Milling tool wear sample.
Tool blade image: 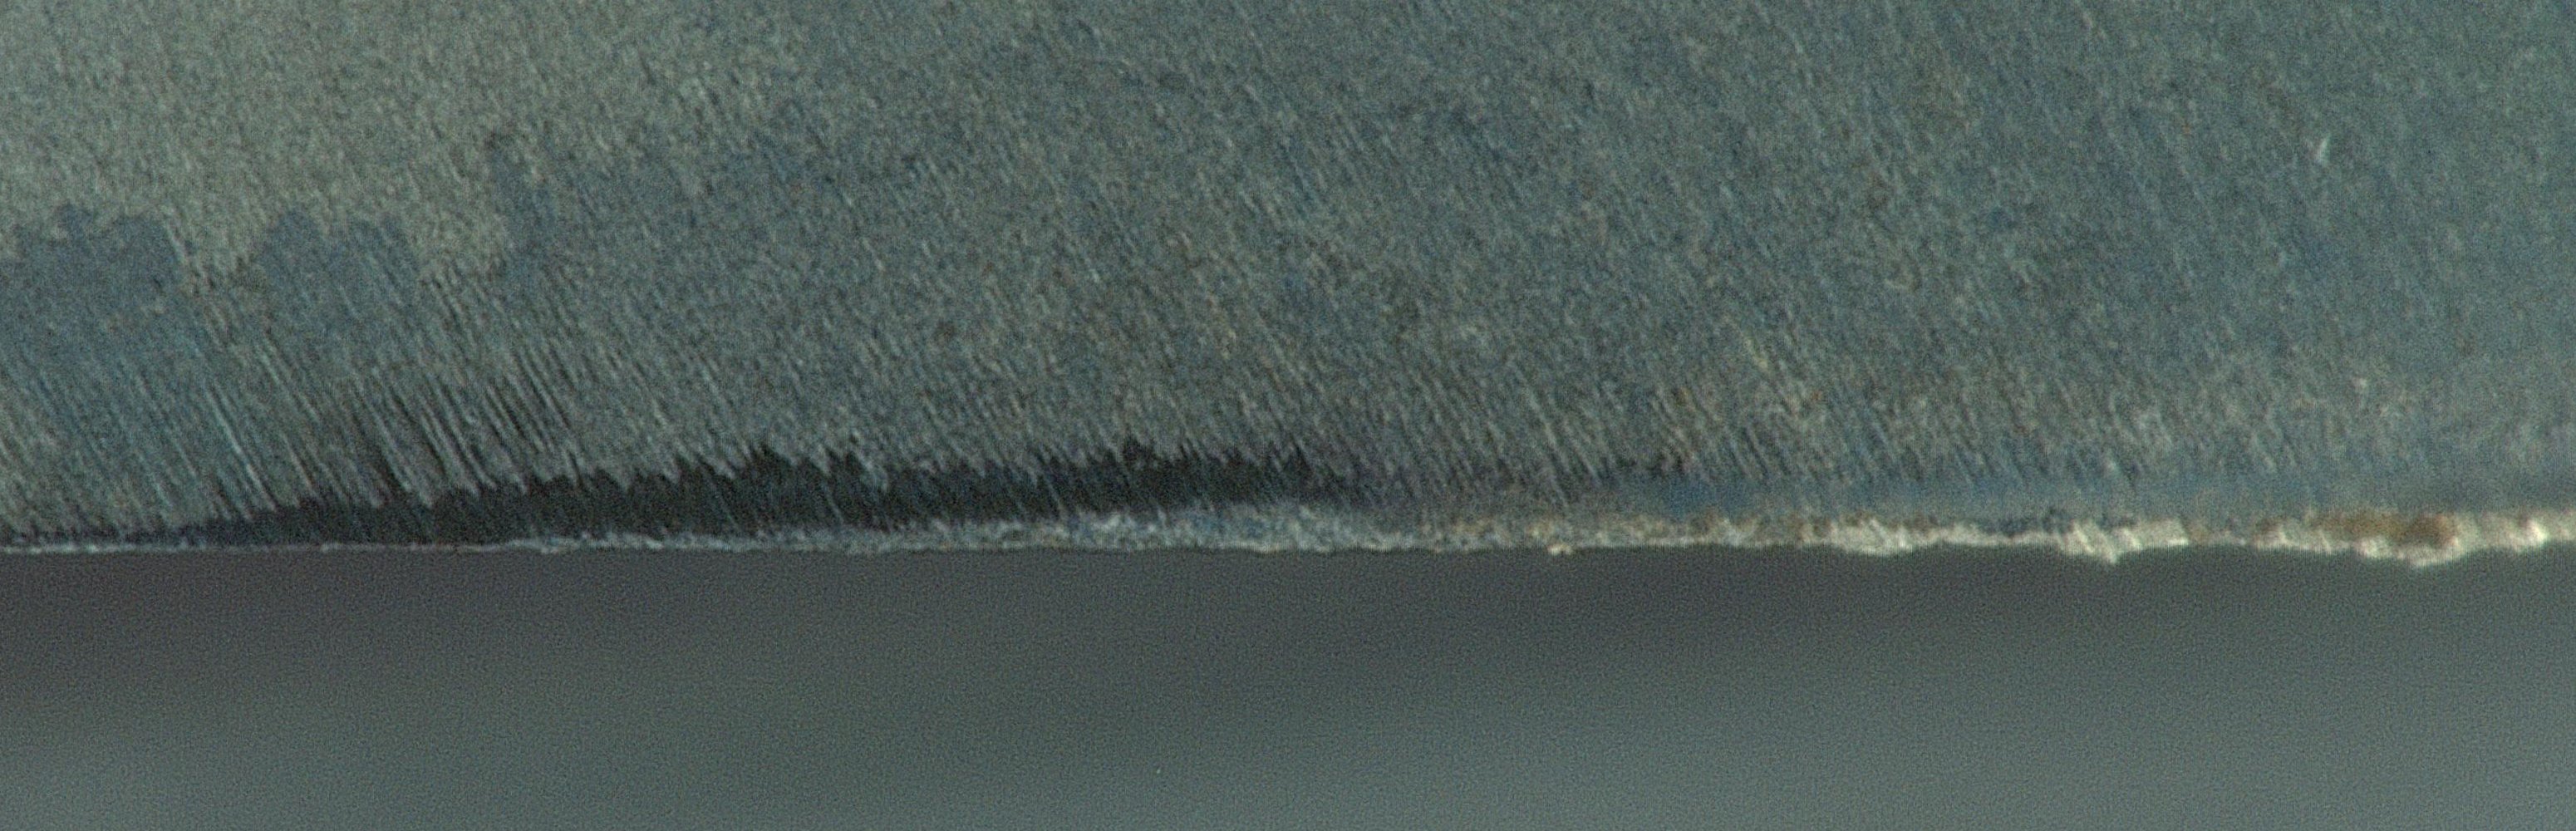
Chip image: 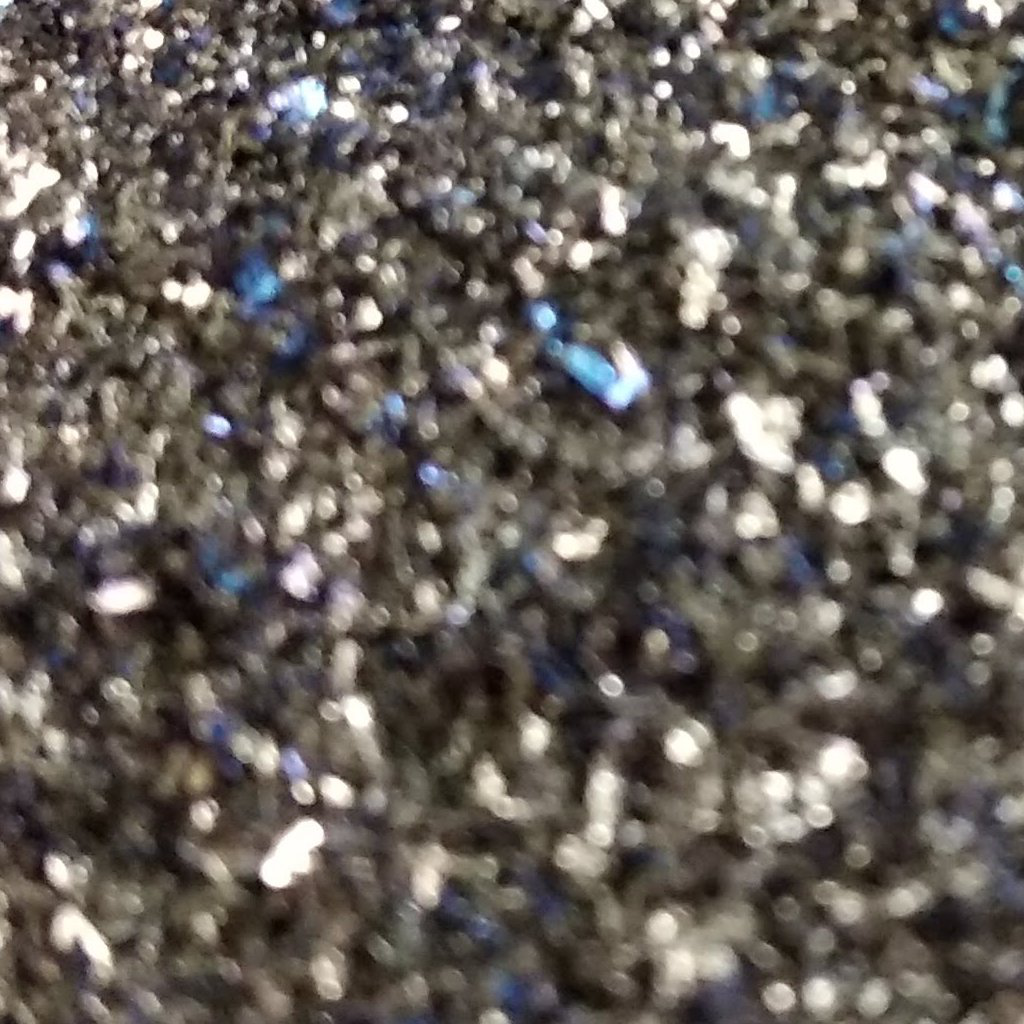
Workpiece image: 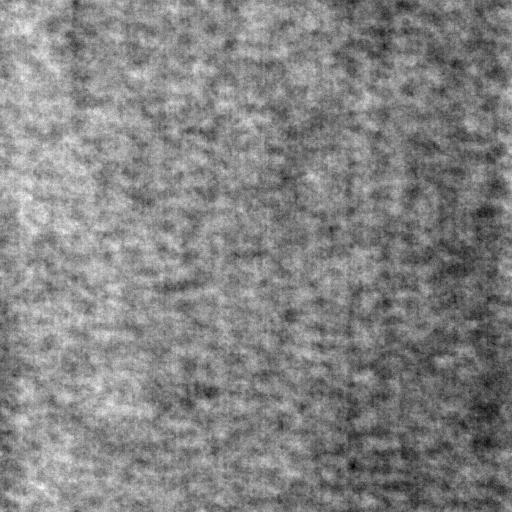
Tool wear state: used
Gaps: 0
Flank wear: 95.06
Overhang: 24.19
Force-signal Mel-spectrograms (X, Y, Z axes): 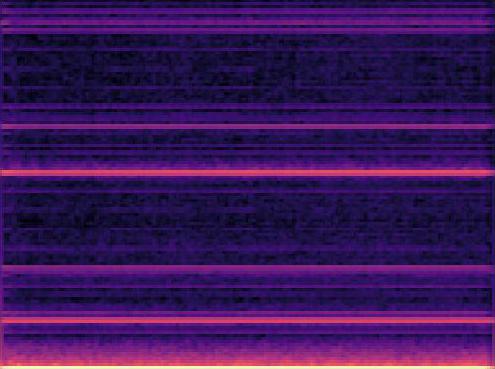 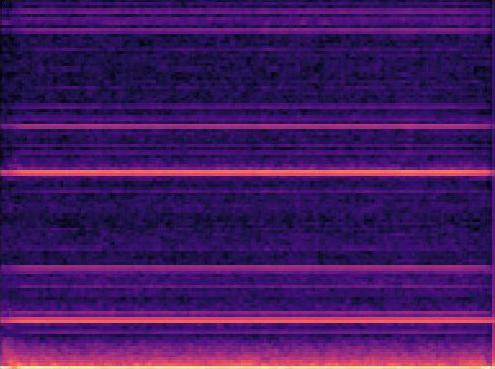 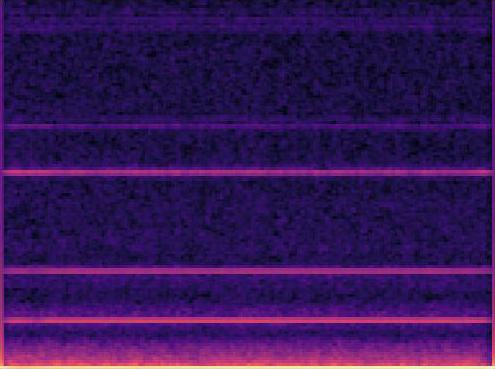
Force-signal scalograms (X, Y, Z axes): 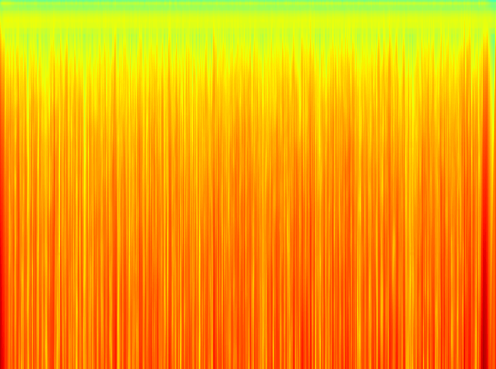 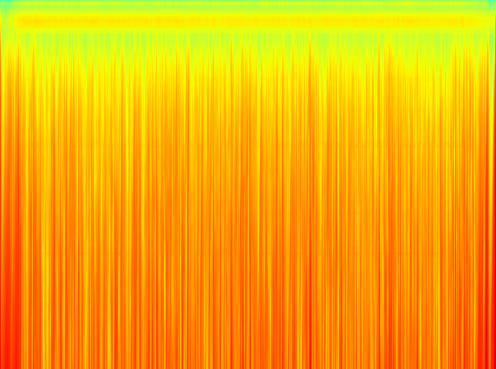 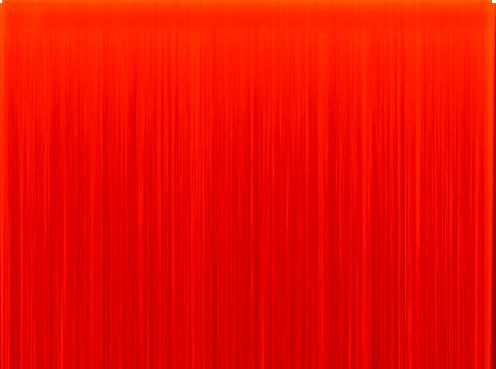
Force phase: steady_state_stabilization_wear